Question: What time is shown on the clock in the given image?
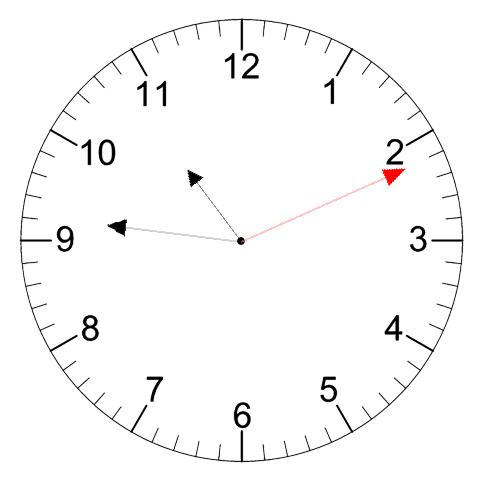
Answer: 10:46:11